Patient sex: F
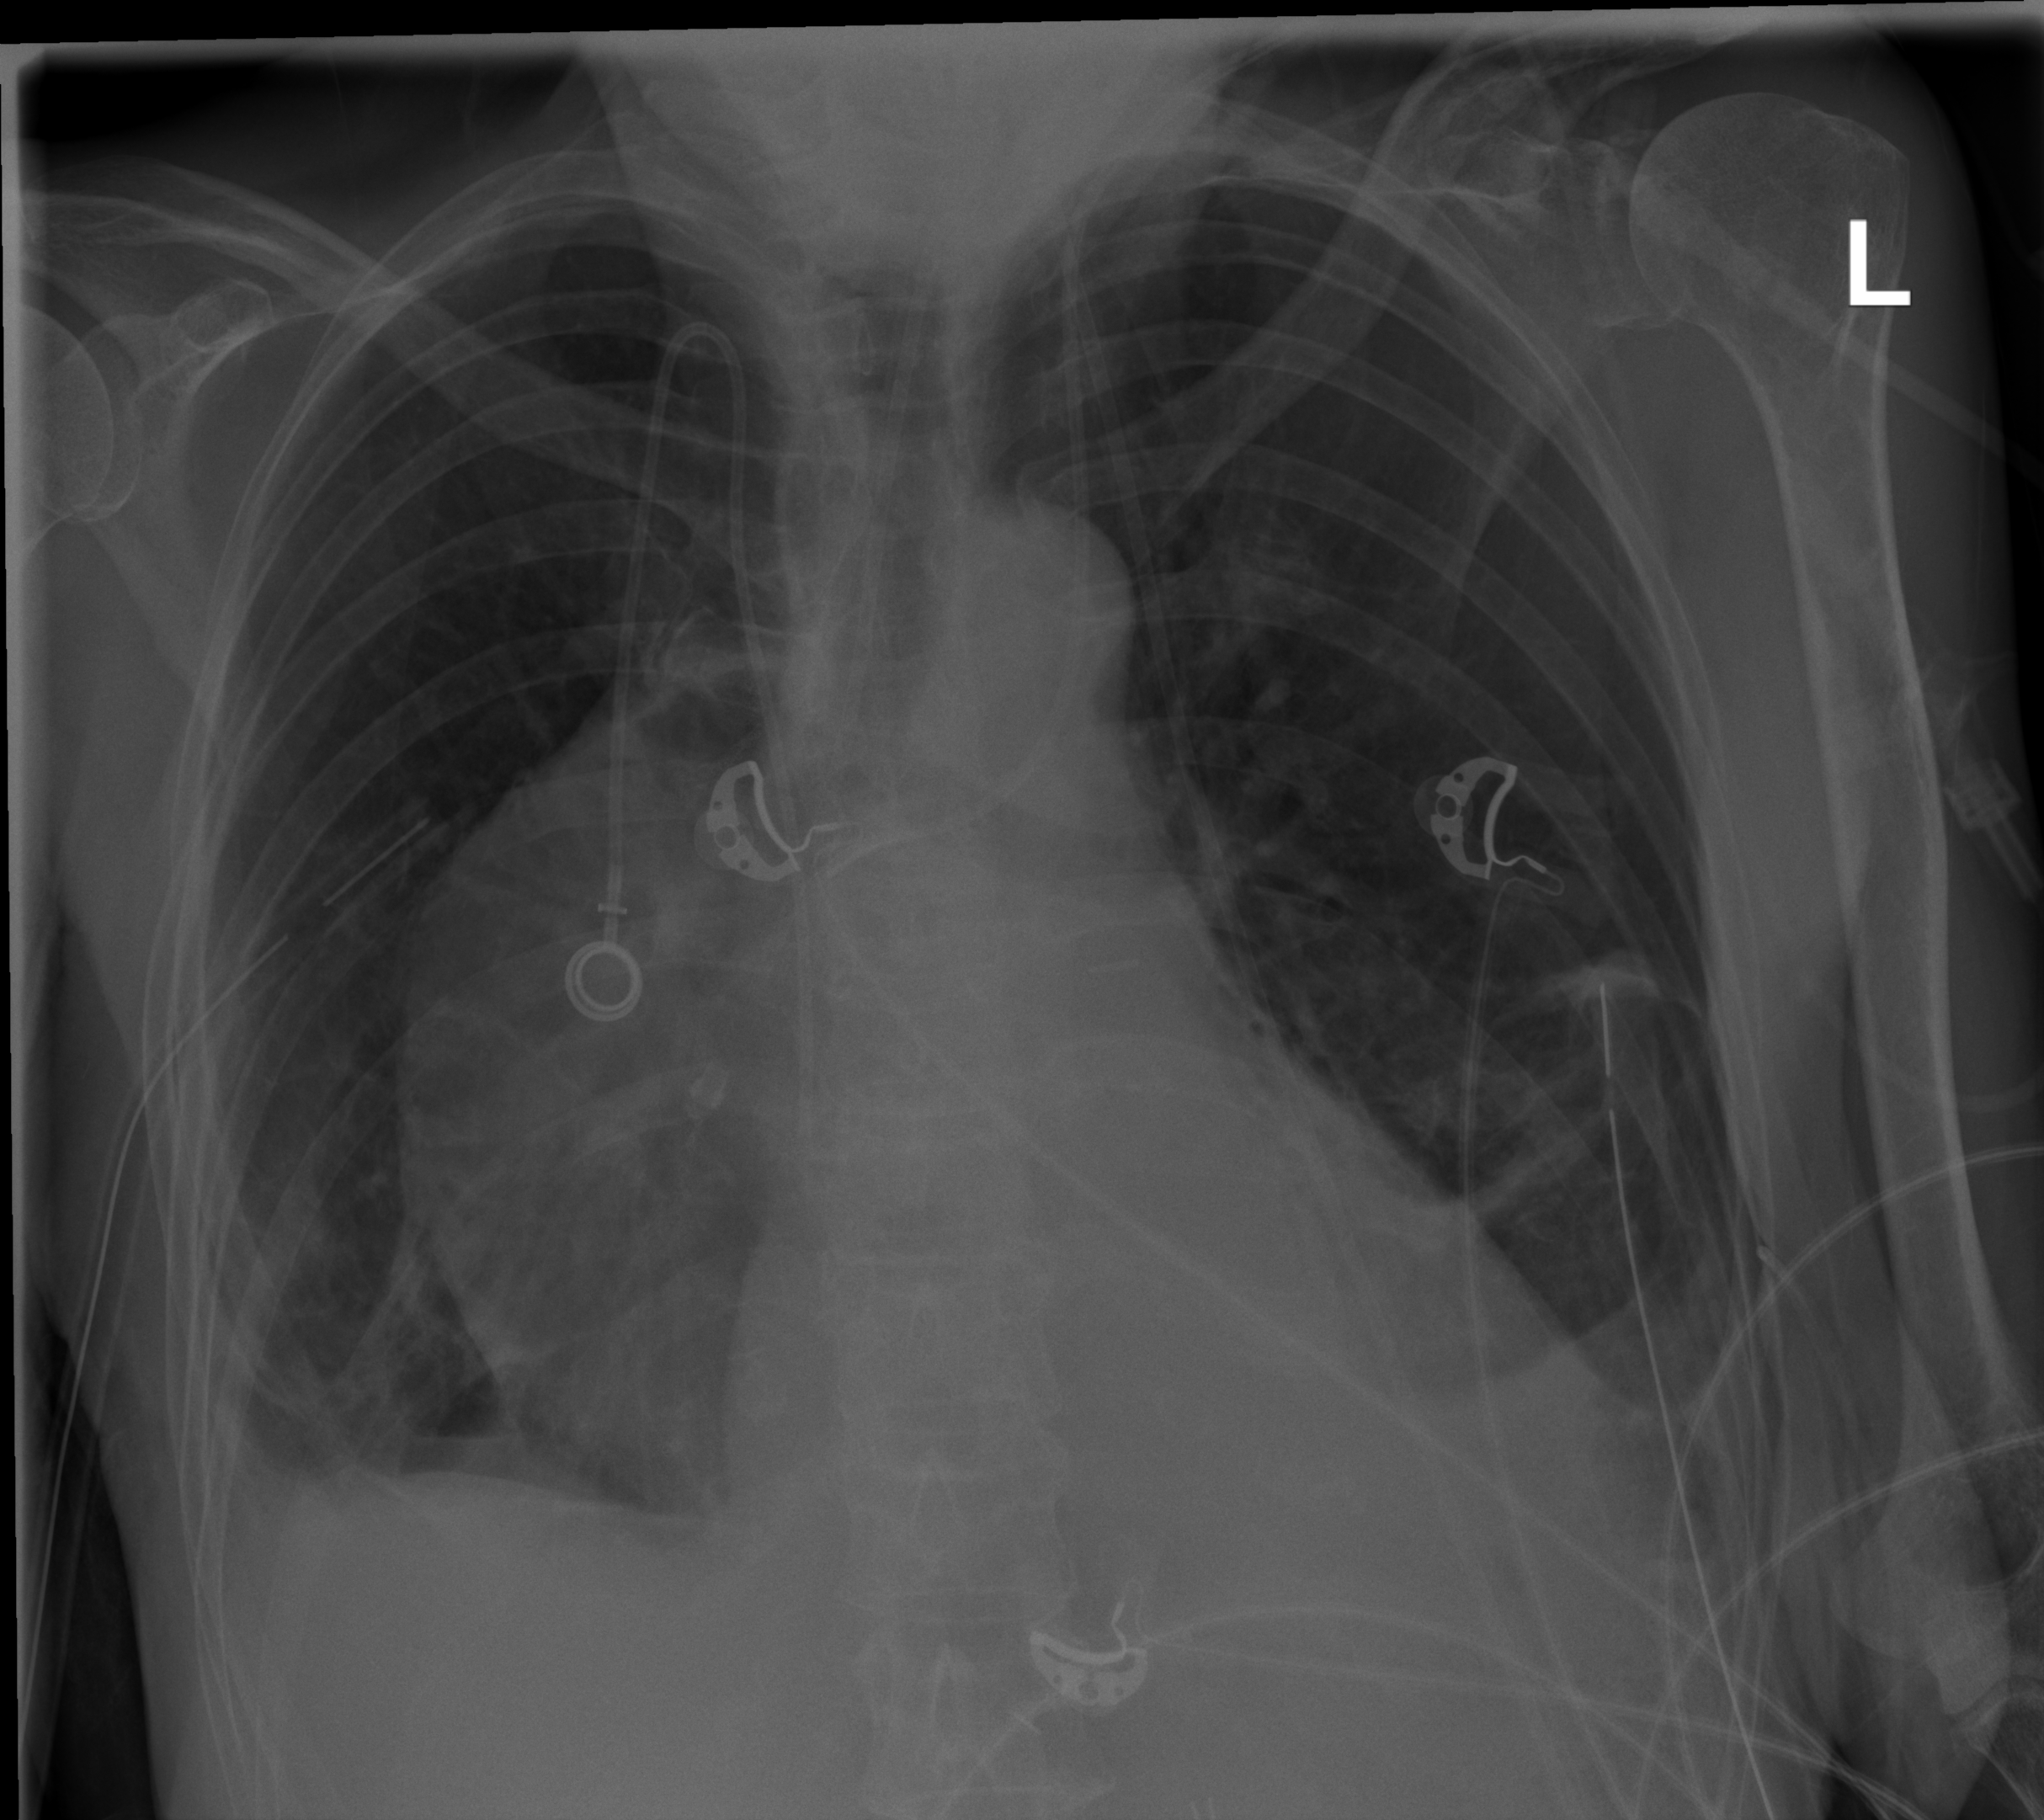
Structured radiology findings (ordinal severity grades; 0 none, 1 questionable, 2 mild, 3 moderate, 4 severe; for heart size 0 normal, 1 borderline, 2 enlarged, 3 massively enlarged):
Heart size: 0
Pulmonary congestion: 0
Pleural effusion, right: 2
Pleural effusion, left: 2
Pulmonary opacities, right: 0
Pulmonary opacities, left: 0
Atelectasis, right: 2
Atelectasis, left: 2